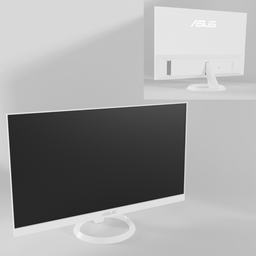
Label: electronics